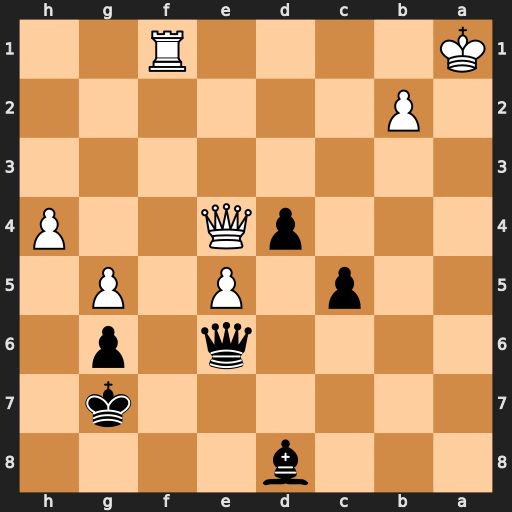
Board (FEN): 3b4/6k1/4q1p1/2p1P1P1/3pQ2P/8/1P6/K4R2
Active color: b
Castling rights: -
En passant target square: -
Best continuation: Qa6+ Kb1 Qxf1+